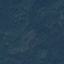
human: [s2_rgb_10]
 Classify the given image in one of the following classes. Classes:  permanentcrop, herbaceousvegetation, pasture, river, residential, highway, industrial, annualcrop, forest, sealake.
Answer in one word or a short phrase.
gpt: Forest